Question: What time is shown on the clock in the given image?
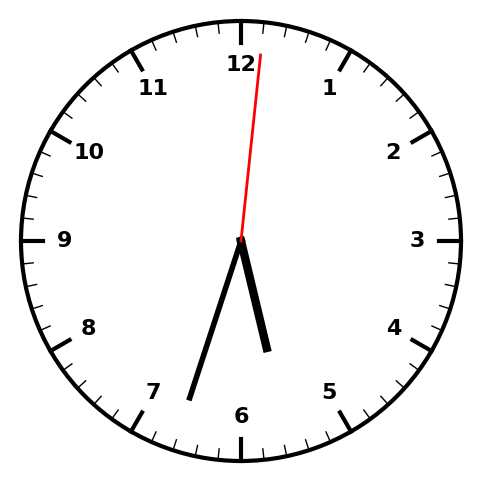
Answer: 05:33:01